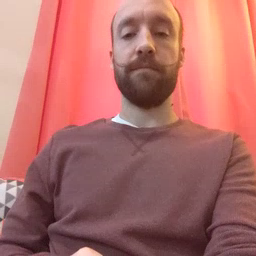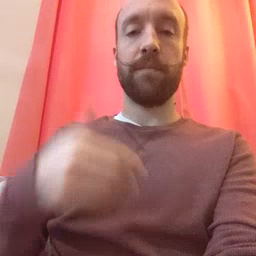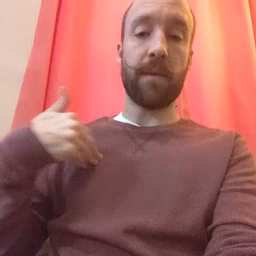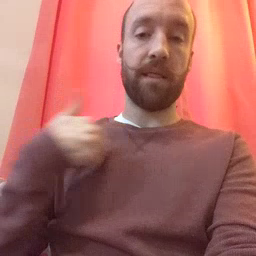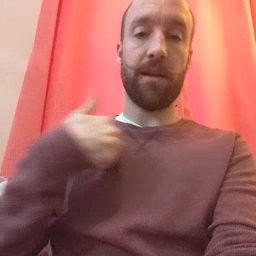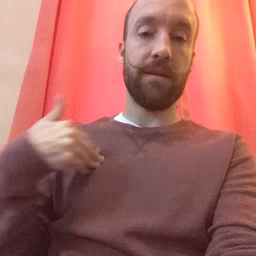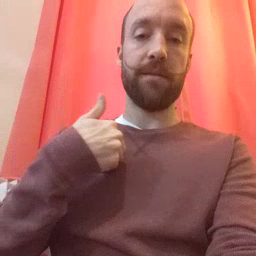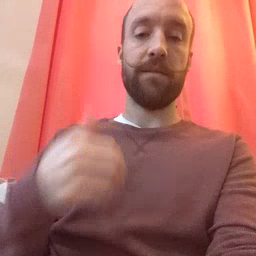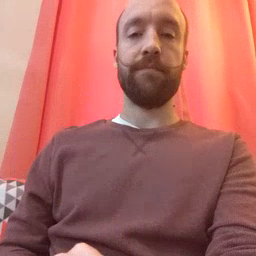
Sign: animal